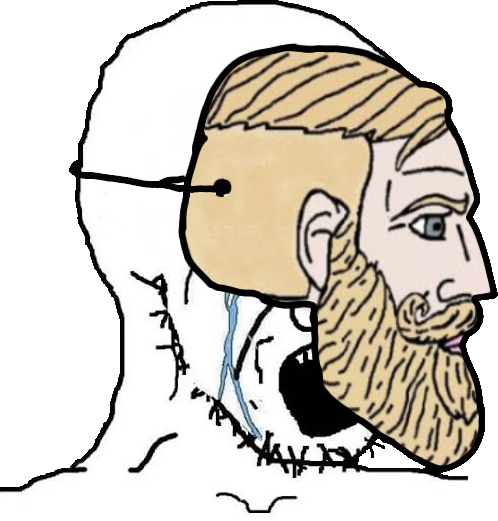
Label: 5_Soyjak